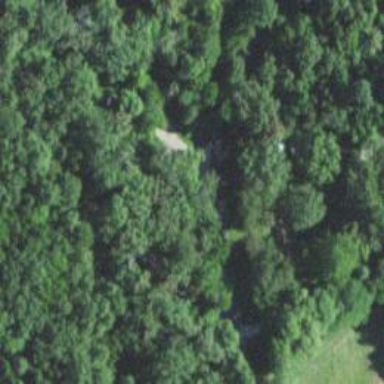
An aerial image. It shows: Culvert tunnel.